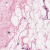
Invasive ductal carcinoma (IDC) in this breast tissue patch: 0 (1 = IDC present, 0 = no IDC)